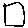
Label: square